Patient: sex F, age 72
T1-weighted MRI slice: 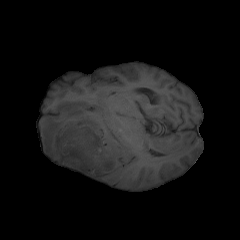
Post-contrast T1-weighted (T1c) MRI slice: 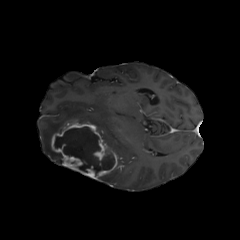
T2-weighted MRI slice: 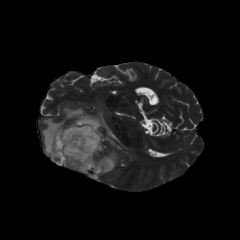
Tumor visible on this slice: yes
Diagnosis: Glioblastoma, IDH-wildtype
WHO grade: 4